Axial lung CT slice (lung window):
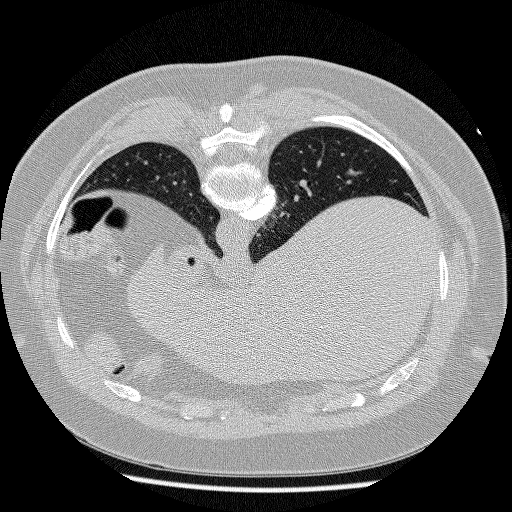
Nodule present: no